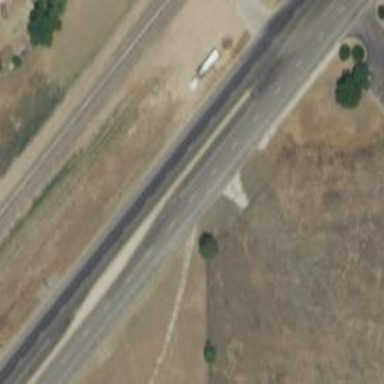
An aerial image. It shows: Expressway with asphalt surface categorized as trunk highway.